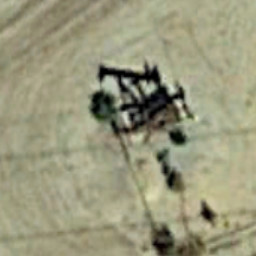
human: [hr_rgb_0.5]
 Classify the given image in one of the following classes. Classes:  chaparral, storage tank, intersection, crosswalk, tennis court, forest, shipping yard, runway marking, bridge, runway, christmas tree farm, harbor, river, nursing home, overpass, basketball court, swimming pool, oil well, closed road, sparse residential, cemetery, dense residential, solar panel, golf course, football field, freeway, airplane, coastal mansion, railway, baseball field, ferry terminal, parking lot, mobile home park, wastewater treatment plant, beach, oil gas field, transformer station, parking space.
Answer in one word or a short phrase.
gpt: oil well